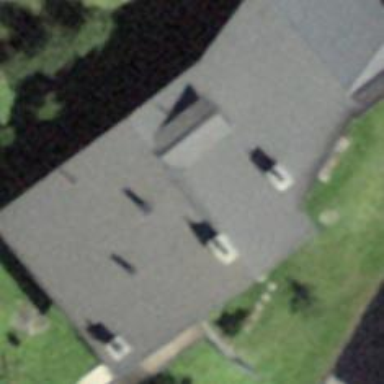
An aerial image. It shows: Building with tiled roof.